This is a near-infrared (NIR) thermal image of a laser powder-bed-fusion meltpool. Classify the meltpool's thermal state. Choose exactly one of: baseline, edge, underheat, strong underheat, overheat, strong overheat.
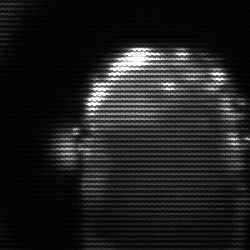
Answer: baseline